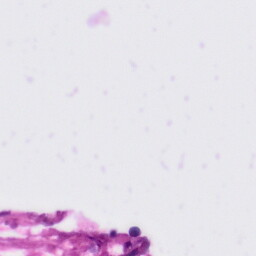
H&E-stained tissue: Tonsil